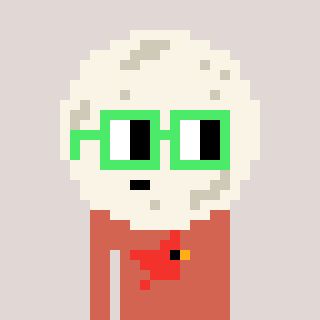
a pixel art character with square light green glasses, a moon-shaped head and a peachy-colored body on a warm background